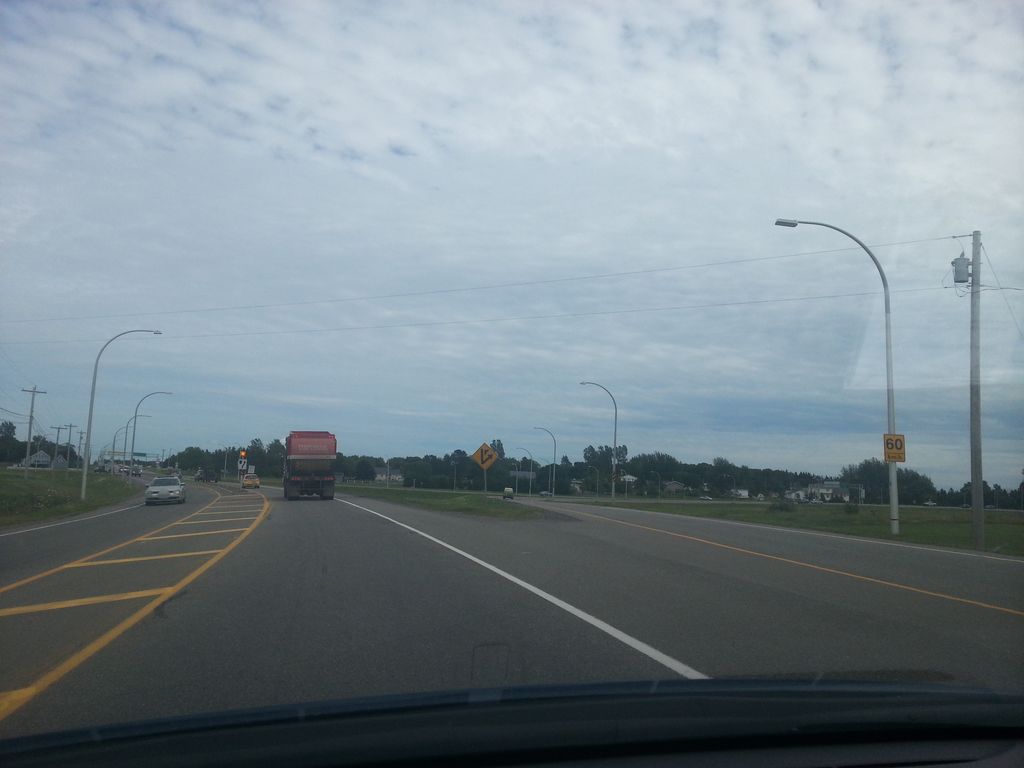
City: charlottetown